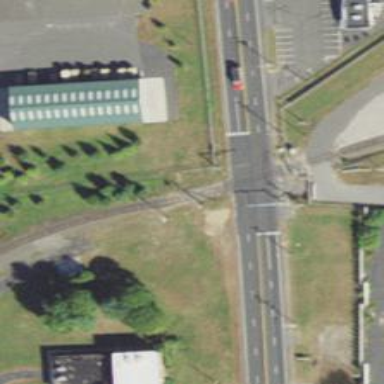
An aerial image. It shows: Level crossing with lights at railway intersection.